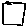
Label: square